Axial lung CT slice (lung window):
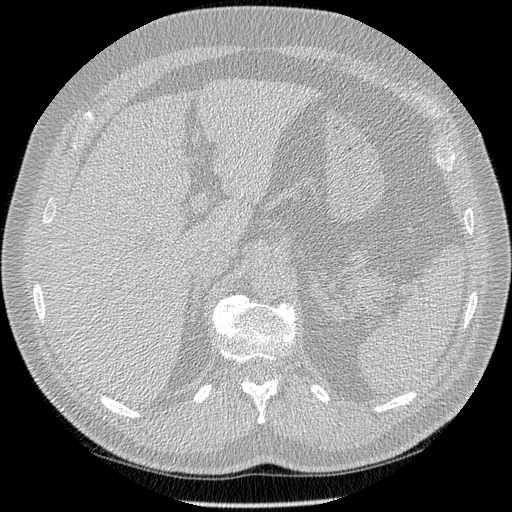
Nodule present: no